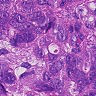
Metastatic tissue present: yes